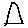
Label: triangle